Field crop: maize
Growth stage: 1
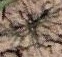
Species: salsola